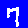
Digit: 7